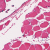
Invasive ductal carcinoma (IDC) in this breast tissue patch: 0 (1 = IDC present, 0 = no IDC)